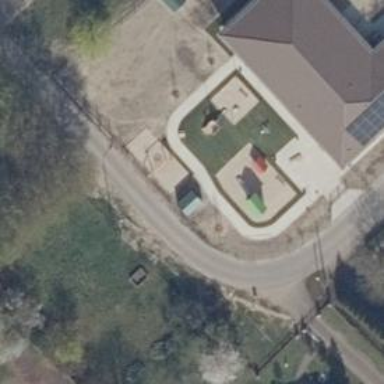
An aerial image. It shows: Kindergarten building.